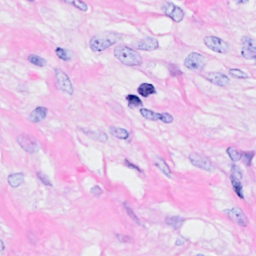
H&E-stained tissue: Breast